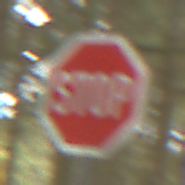
Verkehrszeichen: Stop
Umgebung: Outdoor, Nature
Tageszeit: MorningAfternoon
Wetter: Overcast
Licht: Natural
Jahreszeit: Winter
Kontrast: LowContrast